Question: I want to put Google+ badge of a business on my page. I can get code for it using Google Developer website: <URL>
But i do not understand how to get average score and number of reviews so I can feature them on my website as well - something similar to what you get when you <URL>:

for example, here is a restaurant's Google+ page: <URL> - it clearly displays all those reviews and scores. How to get this information from Google? Is there a way to modify badge's code to include them?
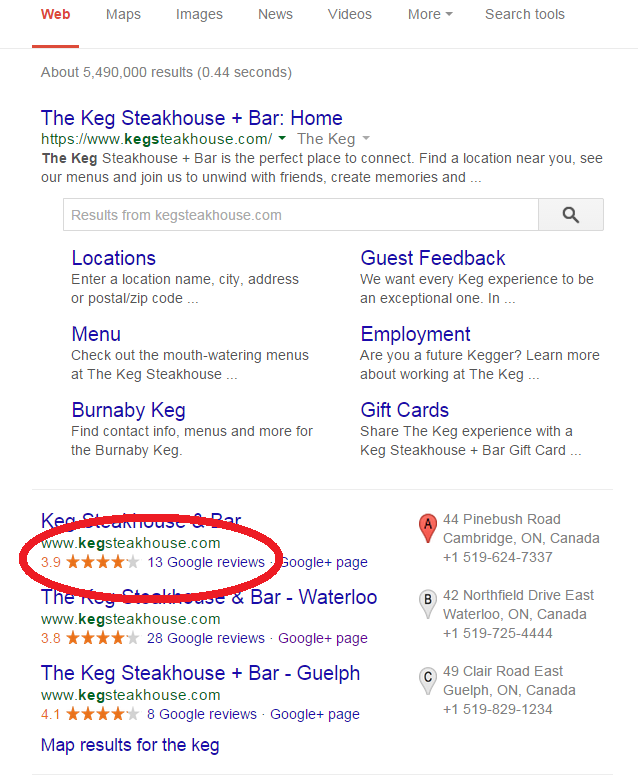
Answer: : it is possible now to get total number of reviews using 'Place Details' Place APIs call: <URL>
as of Jan 2019, it returns 'user_ratings_total' field: <URL>
---
so looking at this again 3 years later, we still can't get all reviews for a place. We can get - top 5 - using Place Details API call: <URL>
then there is a change request for Google team to extend this: <URL>
And finally, you can <URL>